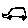
Label: car